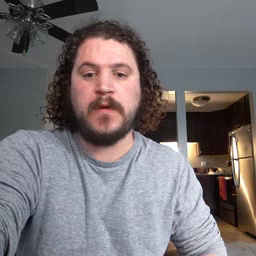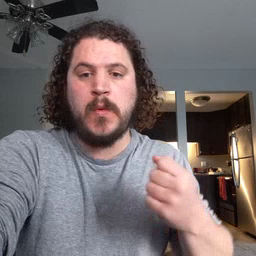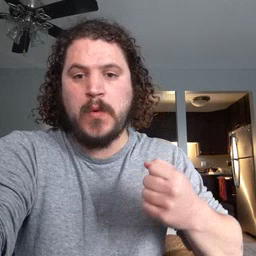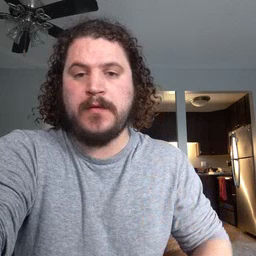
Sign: car